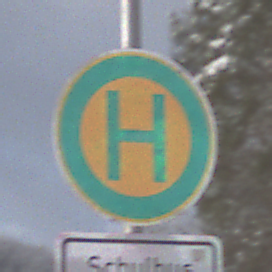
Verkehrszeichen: Haltestelle
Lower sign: ZeitangabenMitBeschraenkungAufWochentage5
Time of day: MorningAfternoon
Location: Outdoor (Nature)
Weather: PartlyCloudy
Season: Winter
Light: Natural